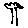
Label: tree